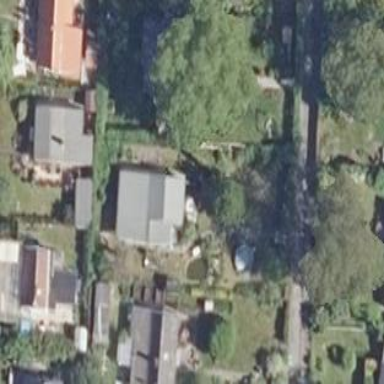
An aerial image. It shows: Plot within allotments.